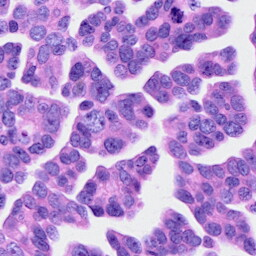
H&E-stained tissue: Ovarian